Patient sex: M
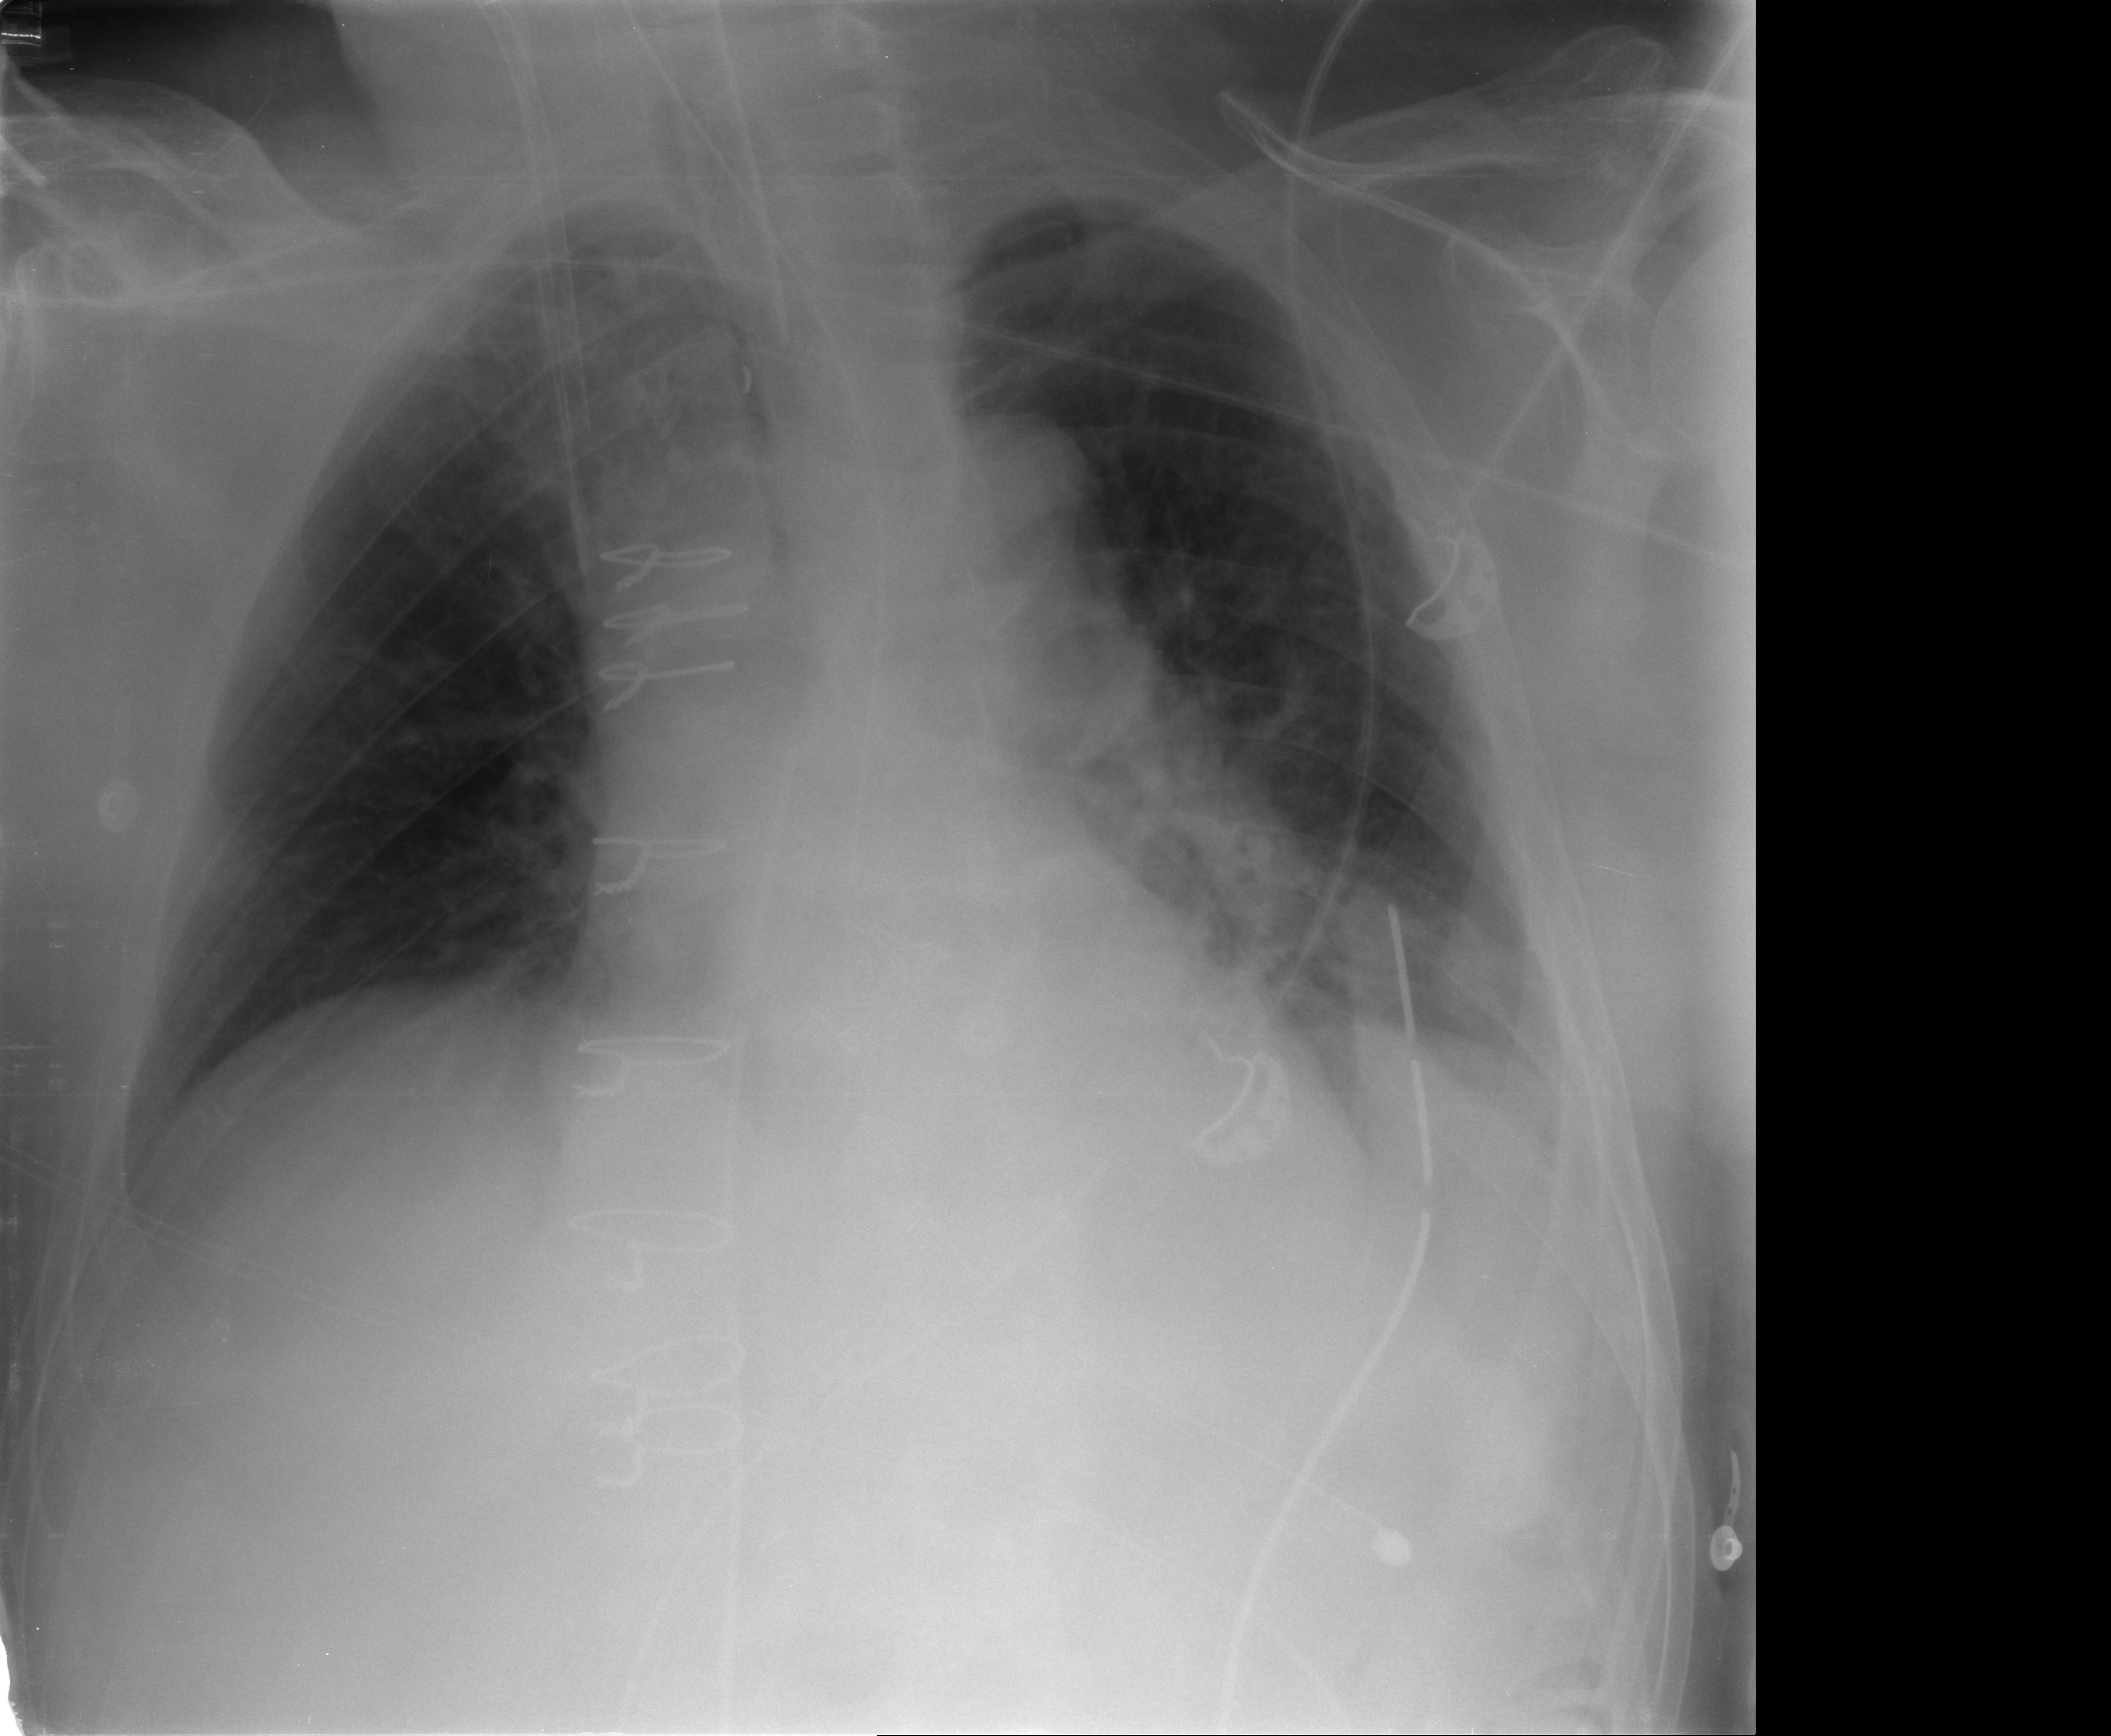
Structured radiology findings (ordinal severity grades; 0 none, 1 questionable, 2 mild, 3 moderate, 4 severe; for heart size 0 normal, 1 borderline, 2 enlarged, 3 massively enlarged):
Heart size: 0
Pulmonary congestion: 0
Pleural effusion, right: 0
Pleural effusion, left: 1
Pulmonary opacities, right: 0
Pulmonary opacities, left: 0
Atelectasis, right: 0
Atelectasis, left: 2